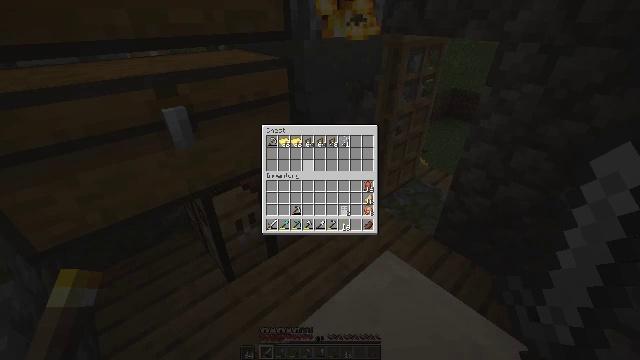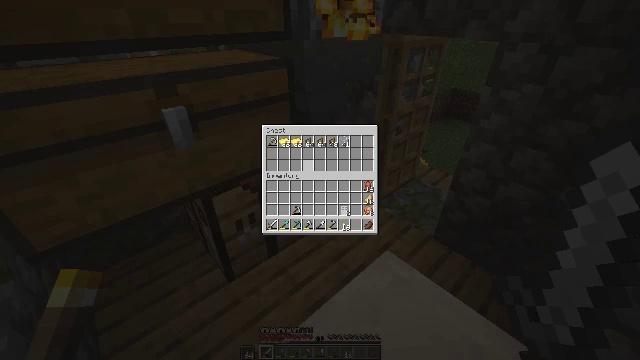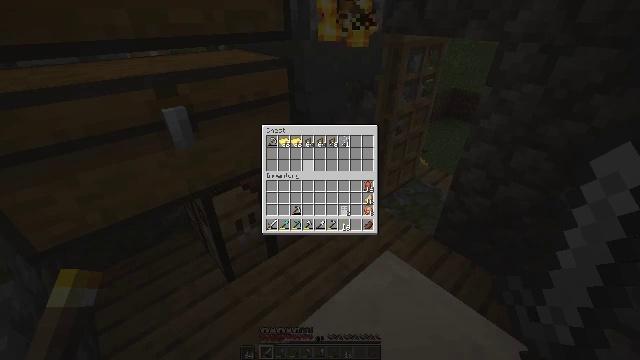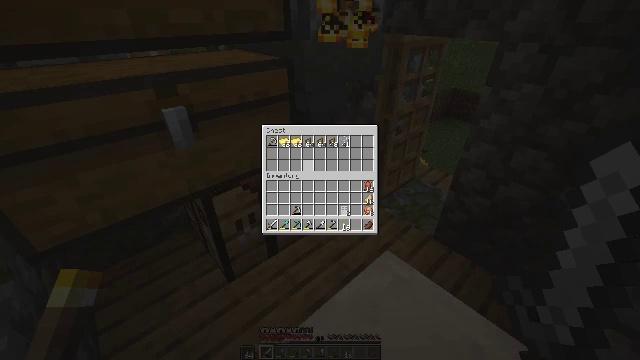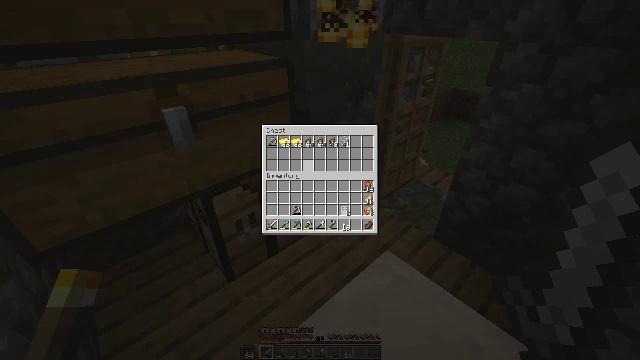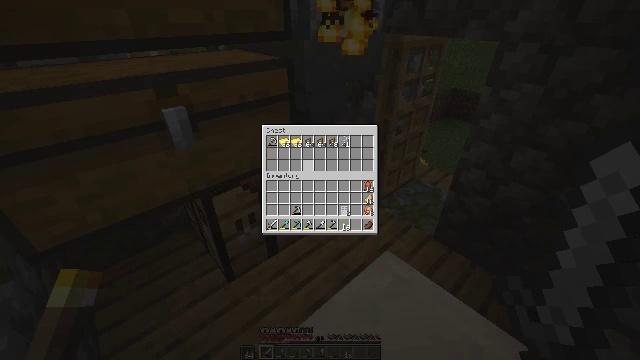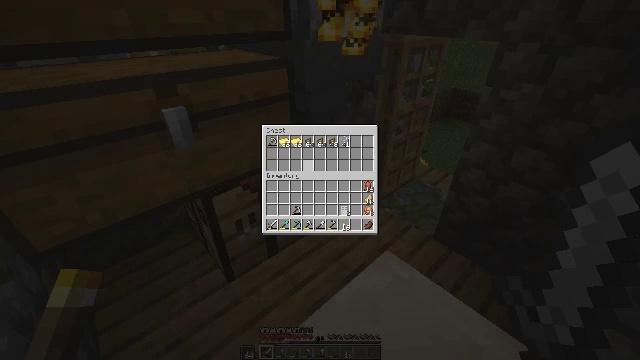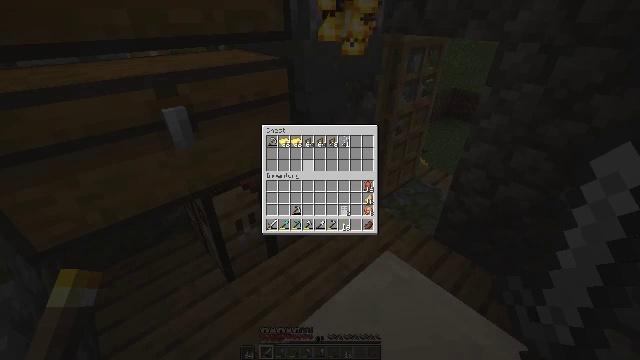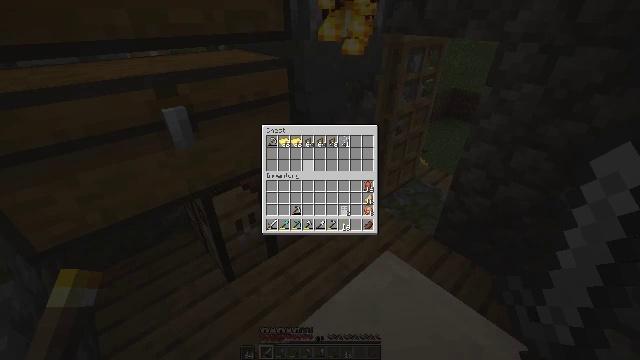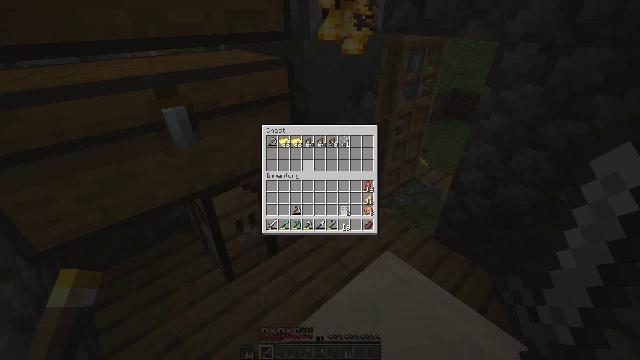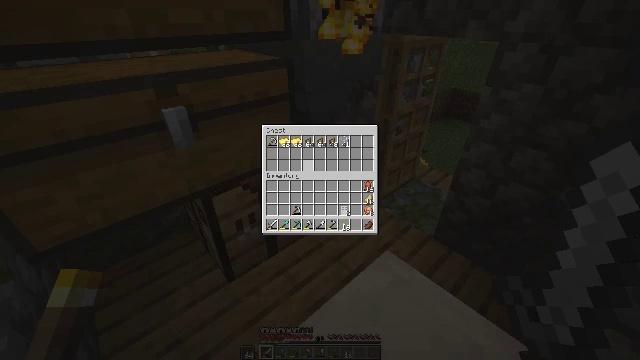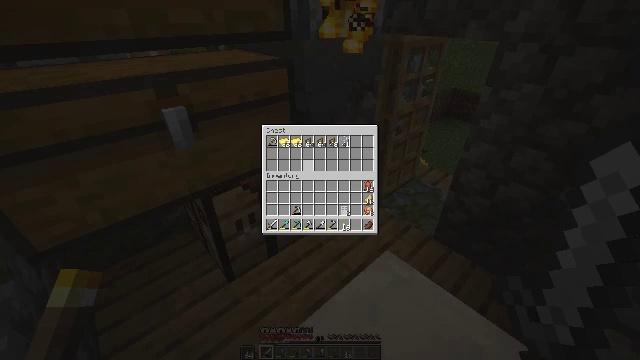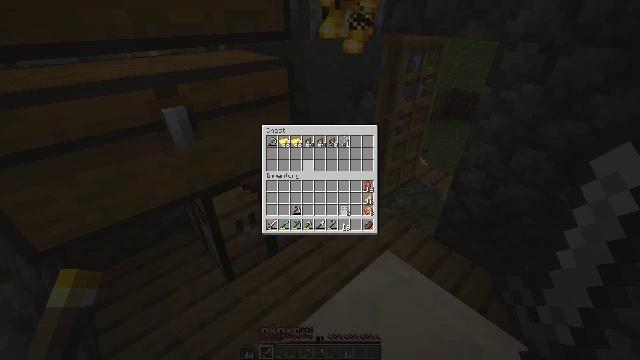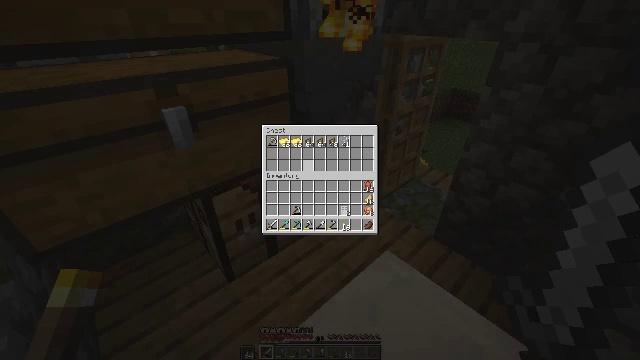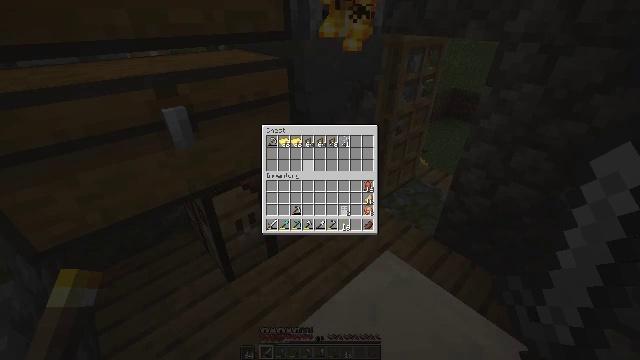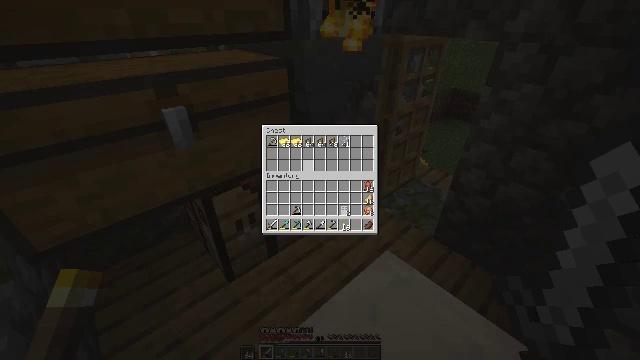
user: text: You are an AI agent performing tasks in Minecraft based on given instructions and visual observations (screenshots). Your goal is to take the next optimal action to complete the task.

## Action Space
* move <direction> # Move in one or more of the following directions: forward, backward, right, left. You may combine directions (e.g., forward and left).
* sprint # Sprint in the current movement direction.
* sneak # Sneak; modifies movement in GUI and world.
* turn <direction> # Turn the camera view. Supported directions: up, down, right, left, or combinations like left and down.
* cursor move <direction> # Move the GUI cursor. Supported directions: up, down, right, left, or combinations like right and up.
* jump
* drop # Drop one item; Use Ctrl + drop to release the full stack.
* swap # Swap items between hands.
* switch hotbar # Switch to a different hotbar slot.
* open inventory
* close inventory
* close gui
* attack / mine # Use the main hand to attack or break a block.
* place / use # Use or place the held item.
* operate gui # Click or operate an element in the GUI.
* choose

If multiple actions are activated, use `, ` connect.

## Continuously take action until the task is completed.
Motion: motion action
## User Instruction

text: Create a stone button in the crafting menu.
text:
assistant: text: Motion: no_op
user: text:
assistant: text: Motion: no_op
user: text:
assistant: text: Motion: no_op
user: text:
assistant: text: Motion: no_op
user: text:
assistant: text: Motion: no_op
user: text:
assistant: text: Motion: no_op
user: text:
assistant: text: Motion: no_op
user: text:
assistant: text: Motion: no_op
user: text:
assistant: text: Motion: no_op
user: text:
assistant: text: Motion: no_op
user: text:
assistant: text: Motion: no_op
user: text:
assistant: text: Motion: no_op
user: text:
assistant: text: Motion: no_op
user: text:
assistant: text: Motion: no_op
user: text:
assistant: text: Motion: no_op
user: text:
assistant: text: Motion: no_op
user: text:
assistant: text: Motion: turn right and down
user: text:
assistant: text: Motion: turn right and down
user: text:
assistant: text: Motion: turn right and down
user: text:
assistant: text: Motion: turn down
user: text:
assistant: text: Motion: no_op
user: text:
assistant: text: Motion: no_op
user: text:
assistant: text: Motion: no_op
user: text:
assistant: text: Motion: no_op
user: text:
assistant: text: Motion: no_op
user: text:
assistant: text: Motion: no_op
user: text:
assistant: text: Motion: no_op
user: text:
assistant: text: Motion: no_op
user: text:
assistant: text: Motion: no_op
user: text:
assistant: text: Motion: no_op